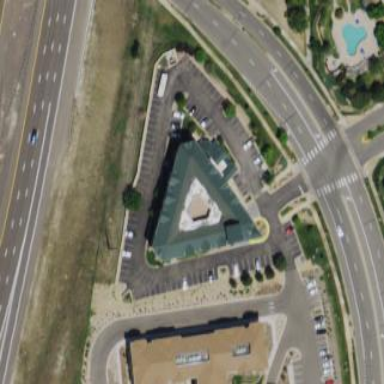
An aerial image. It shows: Hotel building.